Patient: sex F, age 31
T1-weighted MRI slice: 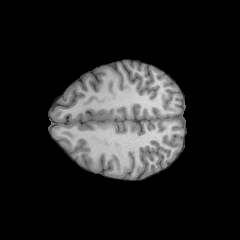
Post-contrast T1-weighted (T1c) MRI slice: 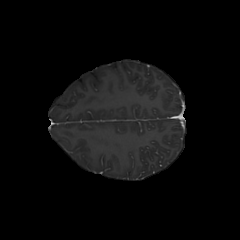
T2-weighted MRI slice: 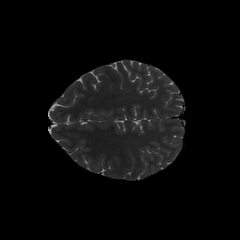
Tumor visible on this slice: no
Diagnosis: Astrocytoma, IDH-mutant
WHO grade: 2